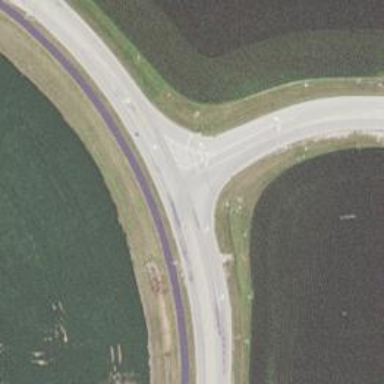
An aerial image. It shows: Tertiary link road.